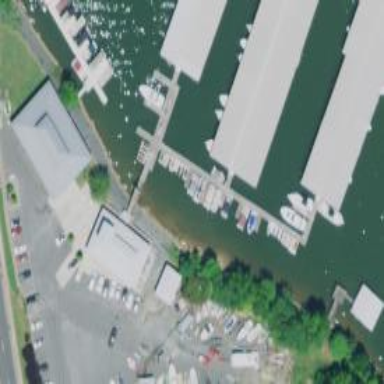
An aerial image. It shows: Pier with mooring facilities.